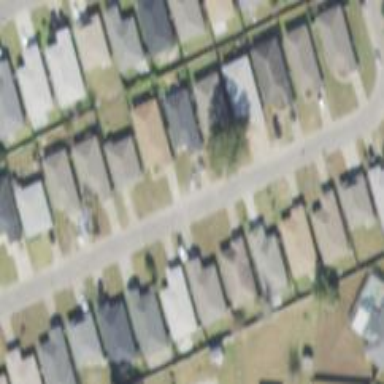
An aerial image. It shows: Driveway.